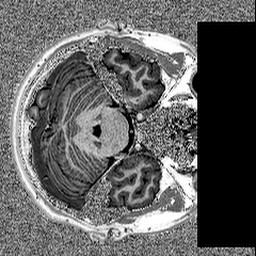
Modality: MP2RAGE
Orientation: axial
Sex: male